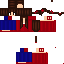
A female human skin with medium skin, wearing brown long hair dressed in a red hoodie and red pants, featuring a closed mouth.